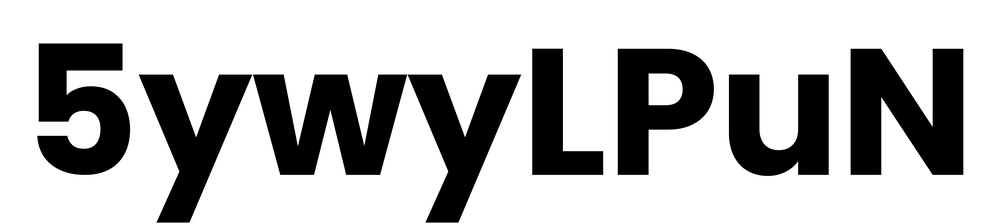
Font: Poppins-Bold